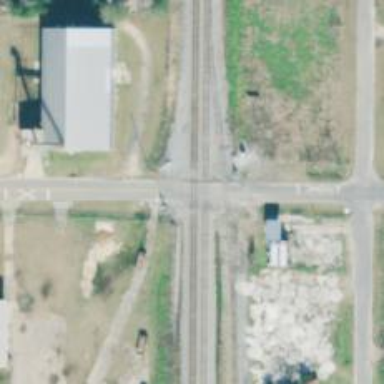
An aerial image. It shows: Level crossing on the railway with lights.